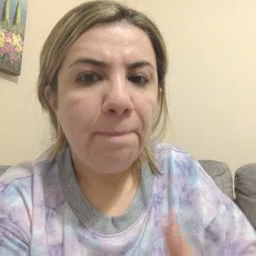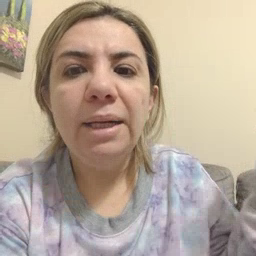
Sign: better